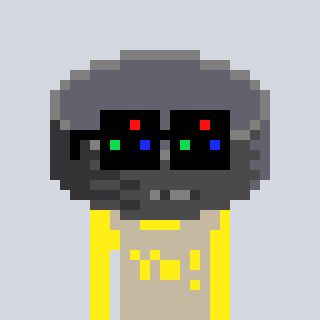
a pixel art character with square black sunglasses, a hockey puck-shaped head and a bege-colored body on a cool background